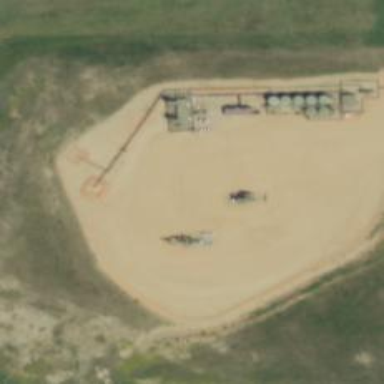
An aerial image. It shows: Petroleum well that is man-made.